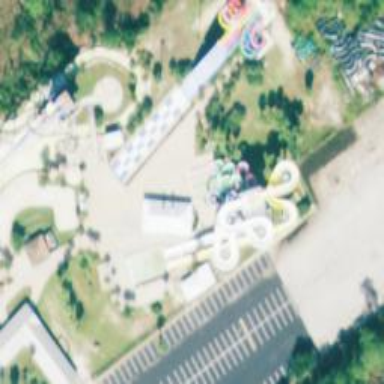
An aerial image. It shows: Water slide attraction.